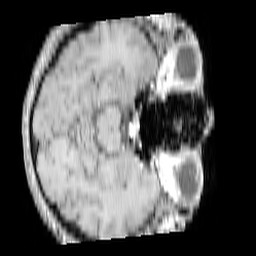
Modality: T1w
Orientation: axial
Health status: ill
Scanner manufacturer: philips
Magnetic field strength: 3 T
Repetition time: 0.3787 s
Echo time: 0.002908 s